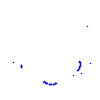
Particle: proton